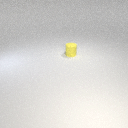
small yellow rubber cylinder